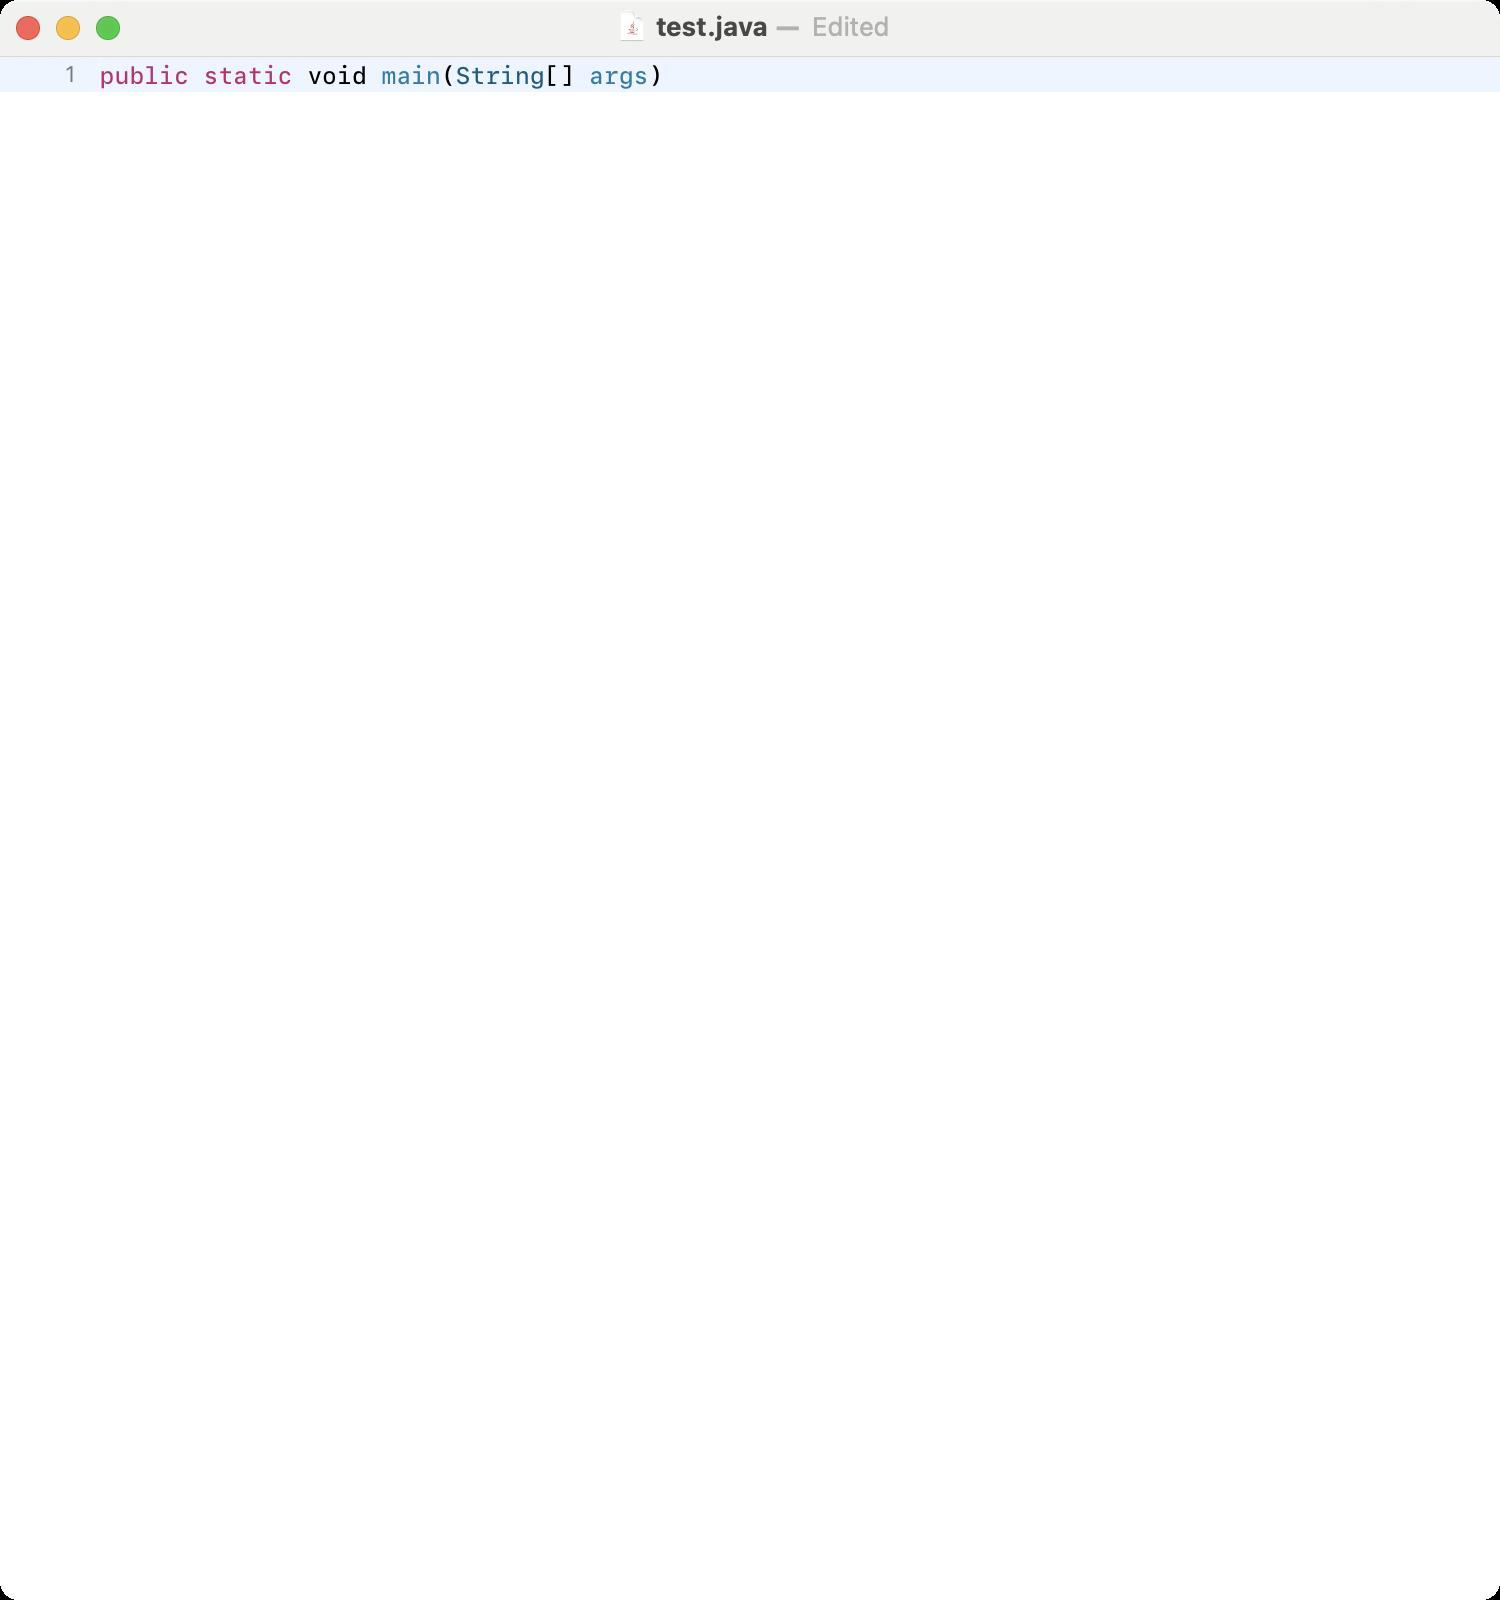
Accessibility tree:
{"name": "test.java", "role": "AXWindow", "description": null, "role_description": "standard window", "value": null, "position": "475.00;117.00", "size": "750;800", "children": [{"name": null, "role": "AXGroup", "description": null, "role_description": "group", "value": null, "position": "0.00;0.00", "size": "750;800", "children": [{"name": null, "role": "AXScrollArea", "description": null, "role_description": "scroll area", "value": null, "position": "0.00;29.00", "size": "750;771", "children": [{"name": null, "role": "AXTextArea", "description": "Text Editor", "role_description": "text entry area", "value": "public static void main(String[] args)", "position": "0.00;29.00", "size": "750;771", "children": []}, {"name": null, "role": "AXScrollBar", "description": null, "role_description": "scroll bar", "value": 0.0, "position": "734.00;29.00", "size": "16;771", "children": []}]}]}, {"name": null, "role": "AXButton", "description": null, "role_description": "close button", "value": null, "position": "7.00;6.00", "size": "14;16", "children": []}, {"name": null, "role": "AXButton", "description": null, "role_description": "full screen button", "value": null, "position": "47.00;6.00", "size": "14;16", "children": [{"name": null, "role": "AXGroup", "description": null, "role_description": "group", "value": null, "position": "47.00;6.00", "size": "14;16", "children": [{"name": null, "role": "AXGroup", "description": null, "role_description": "group", "value": null, "position": "47.00;6.00", "size": "14;16", "children": []}]}]}, {"name": null, "role": "AXButton", "description": null, "role_description": "minimize button", "value": null, "position": "27.00;6.00", "size": "14;16", "children": []}, {"name": "test.java", "role": "AXImage", "description": null, "role_description": "image", "value": null, "position": "308.00;5.00", "size": "16;16", "children": []}, {"name": "Edited", "role": "AXMenuButton", "description": "document actions", "role_description": "menu button", "value": null, "position": "403.00;5.00", "size": "51;16", "children": []}, {"name": null, "role": "AXStaticText", "description": null, "role_description": "text", "value": "—", "position": "386.00;5.00", "size": "16;16", "children": []}, {"name": null, "role": "AXStaticText", "description": null, "role_description": "text", "value": "test.java", "position": "326.00;5.00", "size": "60;16", "children": []}]}